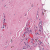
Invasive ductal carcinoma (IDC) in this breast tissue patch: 0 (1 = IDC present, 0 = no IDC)